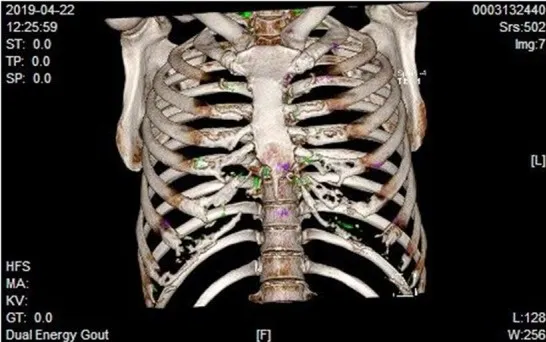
Dual-energy CT examination of the chest. Urate crystal deposition is indicated in green.
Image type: radiology (ct)